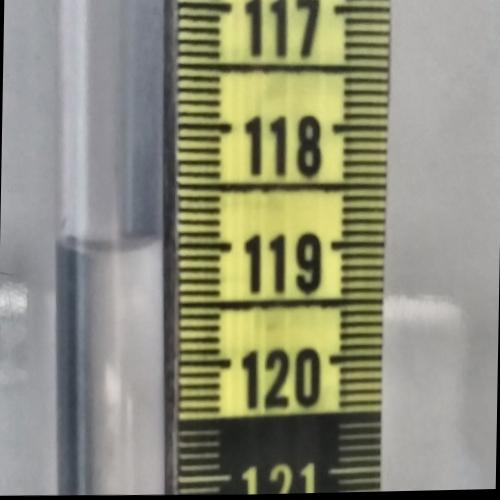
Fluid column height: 119.0 cm